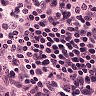
Metastatic tissue present: no